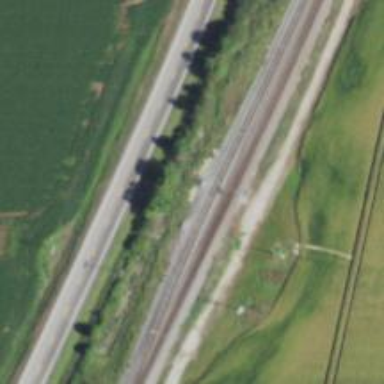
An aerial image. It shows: Railway spur service.